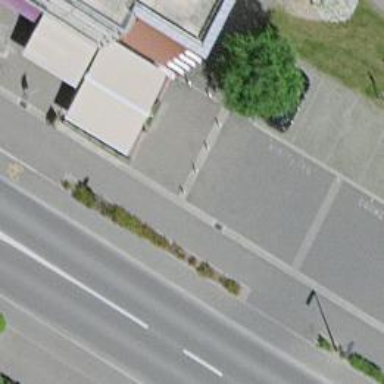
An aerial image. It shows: Bollard.